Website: bh-photo
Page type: gifting
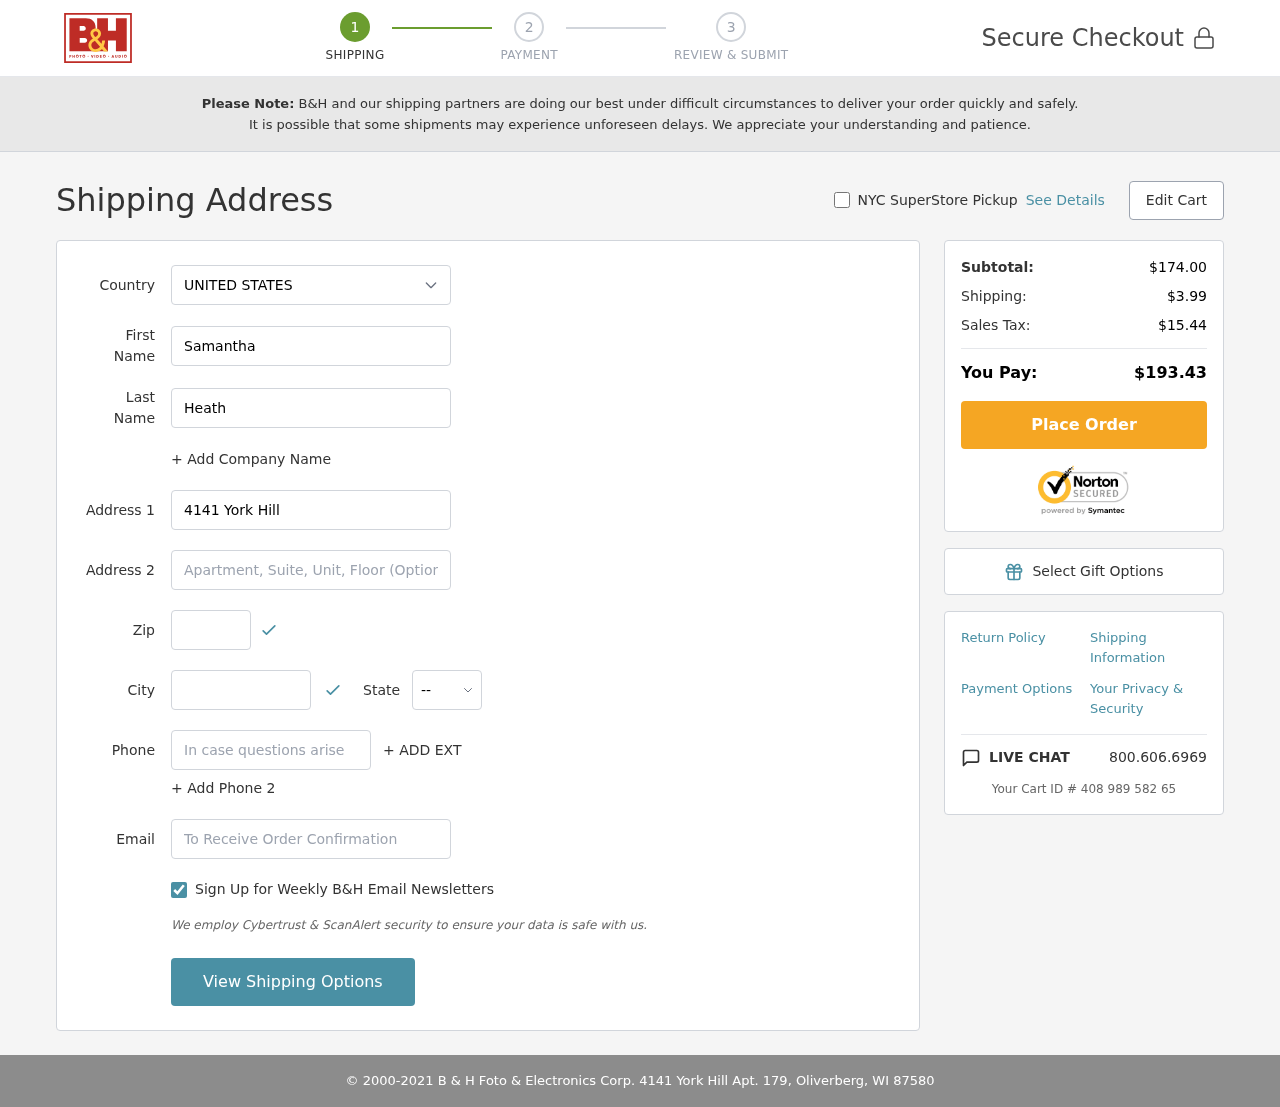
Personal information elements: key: PII_CITY
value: Oliverberg
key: PII_COUNTRY
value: United States
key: PII_EMAIL
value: samanthaheath@yahoo.com
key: PII_FIRSTNAME
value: Samantha
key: PII_LASTNAME
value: Heath
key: PII_PHONE
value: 3153827089
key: PII_POSTCODE
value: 87580
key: PII_STATE_ABBR
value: WI
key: PII_STREET
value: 4141 York Hill Apt. 179
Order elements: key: ORDER_SUBTOTAL
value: $174.00
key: ORDER_SHIPPING_COST
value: $3.99
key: ORDER_TAX
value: $15.44
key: ORDER_TOTAL
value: $193.43
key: ORDER_ID
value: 408 989 582 65